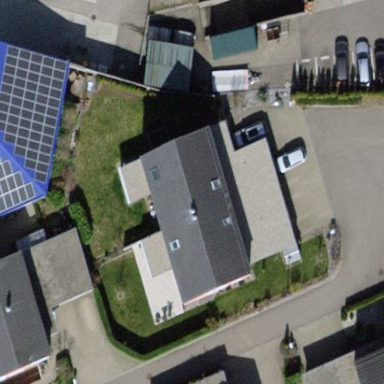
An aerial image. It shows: Semidetached house.